Question: This is pretty much a code-agnostic question. I am not sure if this the correct term, but I am looking for the formula to do this.
Basically I have a rect "gateway" object in my game that transfers the player between the levels.

In my case, I have two "gateway" rectangles, rect A is 1200 pixels wide, rect B is 330 pixels wide. (The reason the 2 rects have different widths is because of the other level's different scale factor)
When the "player" object collides with rect A, it should go to the next level and exit out from rect B but from a coordinate that is relevant to its entry (from rect A) but "normalized" to fit the size of rect B.
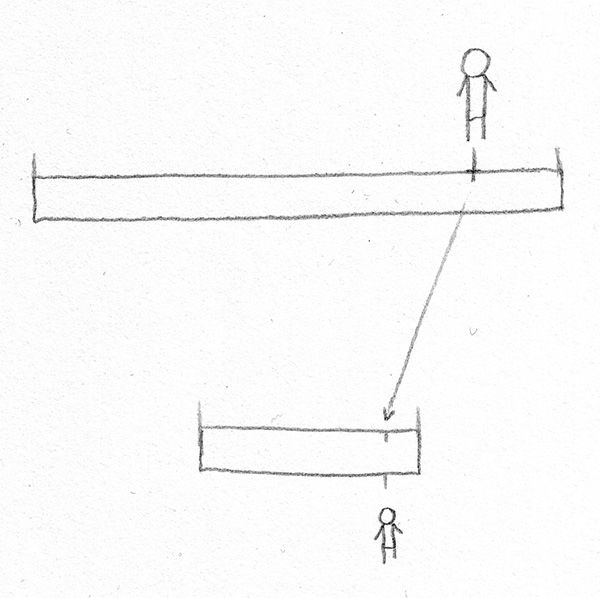
Answer: I believe what you are looking for is the ability to map the relative location of a value in first range to its respective position within another range.
Here is a C++ function that takes the floor and ceiling of two ranges and the input value in which you wish to map from range one to range two. There is an edge case where the function would divide by zero. If that case is detected, it returns a value in the middle of the out range.
'''
inline float rangeMapFloat( float inRangeStart,
float inRangeEnd,
float outRangeStart,
float outRangeEnd,
float inValue )
{
// Handle the zero edge case
if ( inRangeStart == inRangeEnd ) {
return 0.50f * ( outRangeStart + outRangeEnd );
}
float outValue = inValue;
outValue = outValue - inRangeStart;
outValue = outValue / ( inRangeEnd - inRangeStart );
outValue = outValue * ( outRangeEnd - outRangeStart );
outValue = outValue + outRangeStart;
return outValue;
}
'''
For example, if you have your larger rect being 0-1200 pixels wide and your smaller rect being 0-400 pixels wide with the player colliding with pixel 800 of the larger rect, then the function call would look as follows;
'''
float teleportLocationWithinNewRect = rangeMapFloat( 0.0f, 1200.0f, 0.0f, 400.0f, 800.0f );
'''
In this case 800.0f is 2/3 the width of the large rect, so the value returned will be 2/3 the value of 400.0f (~ 266.7f).